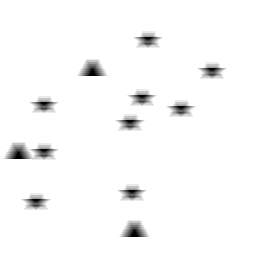
Squares: 0
Triangles: 3
Stars: 9
Total shapes: 12